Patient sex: F
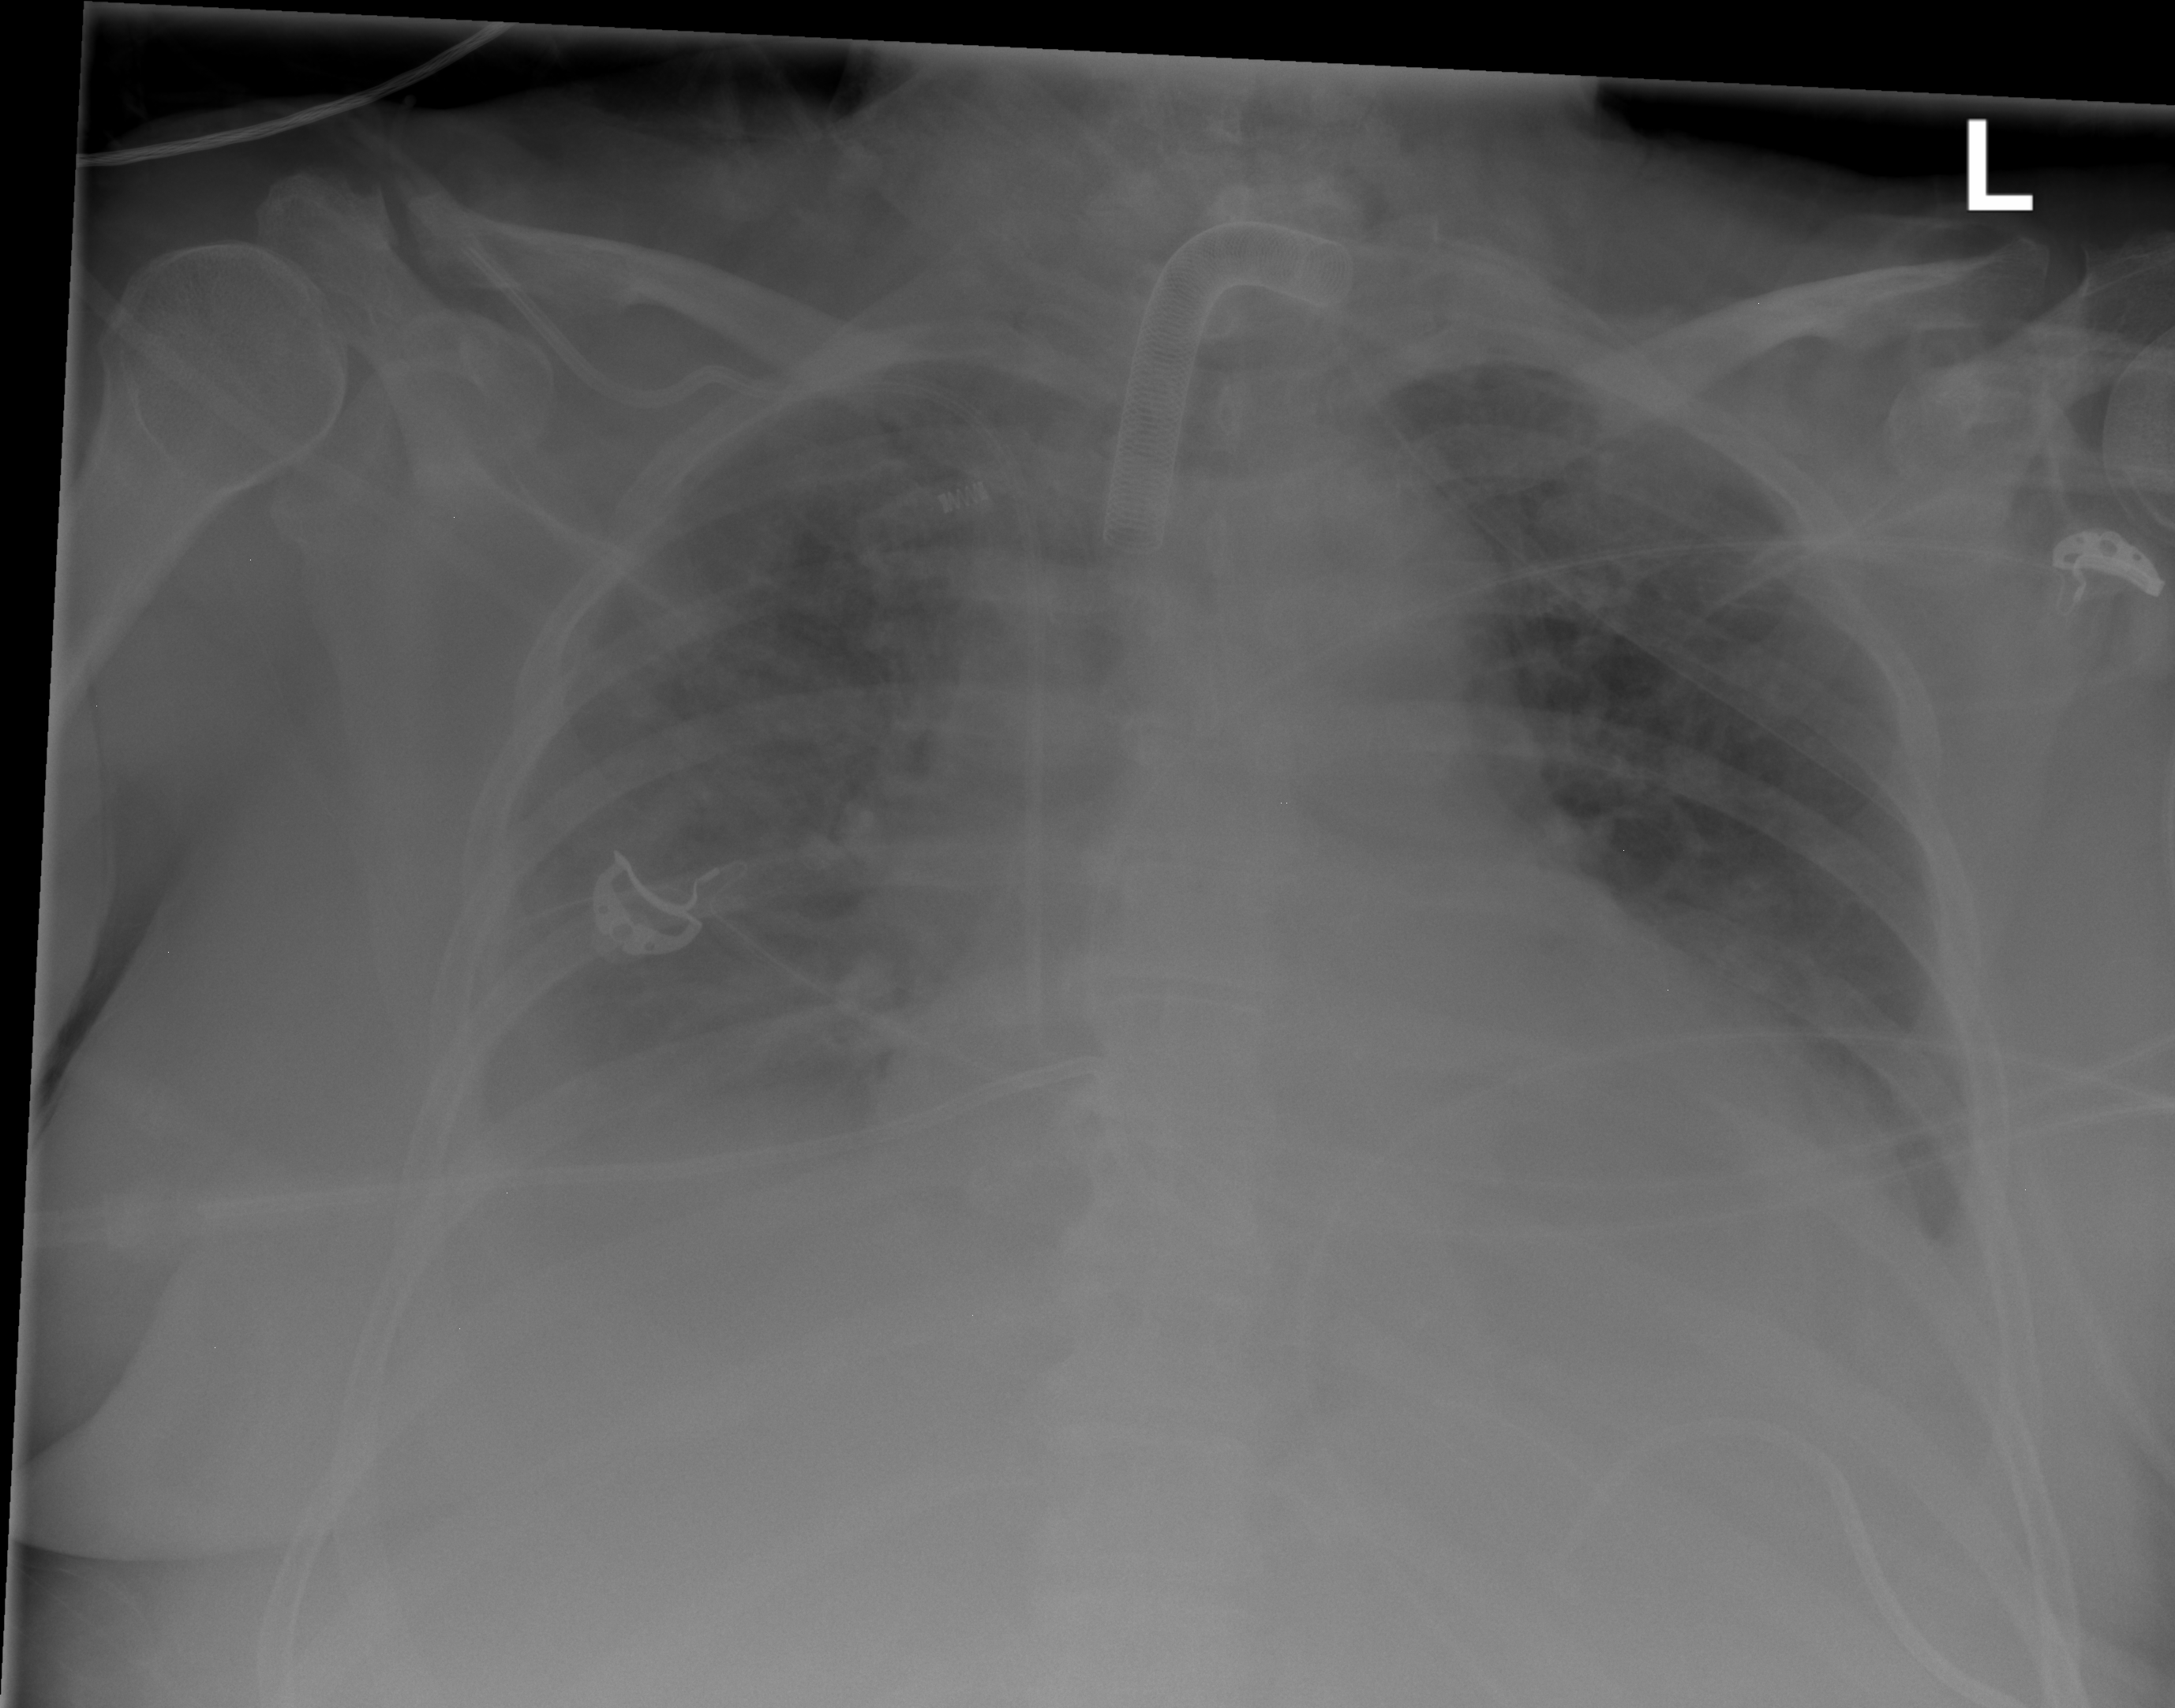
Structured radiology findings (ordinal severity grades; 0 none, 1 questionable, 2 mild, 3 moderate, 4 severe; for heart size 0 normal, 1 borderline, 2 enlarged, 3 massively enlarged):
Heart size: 2
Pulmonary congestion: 0
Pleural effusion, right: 2
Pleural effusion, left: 2
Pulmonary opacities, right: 0
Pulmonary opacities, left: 0
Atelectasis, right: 3
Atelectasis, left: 2